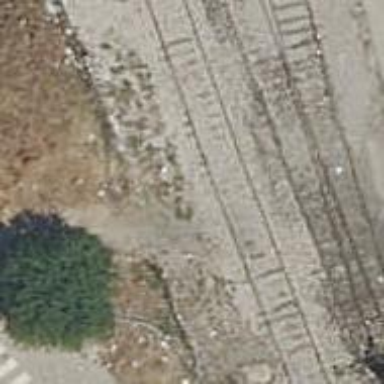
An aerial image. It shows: Railway crossing.